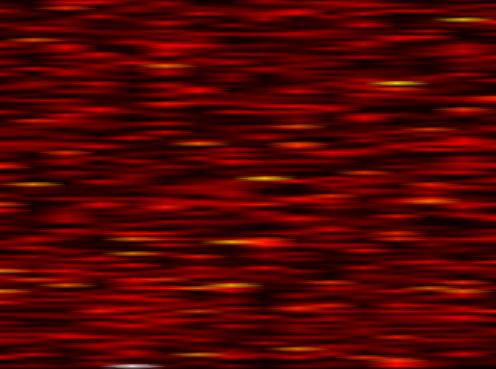
Label: WOLA